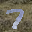
Label: 7